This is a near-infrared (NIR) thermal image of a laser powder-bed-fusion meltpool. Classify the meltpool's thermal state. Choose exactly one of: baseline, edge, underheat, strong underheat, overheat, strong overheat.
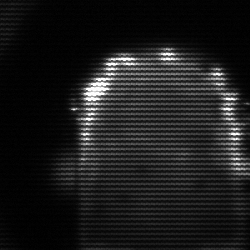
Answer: baseline